四年级 · 组合数学
用数字卡片

能够组成多少个不同的小数（每张卡片都要用上）?
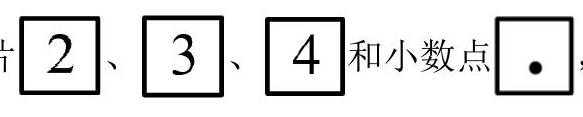
答案: 解12 个

【分析】可以组成的小数有: $2.34 、 2.43 、 24.3 、 23.4 、 3.24 、 3.42 、 32.4 、 34.2 、 4.23 、 4.32 、 42.3$ 、 43.2 , 共有 12 个小数, 据此解答。
【详解】用数字卡片 2,4 , 4 和小数点 $\triangle$, 能够组成多少个不同的小数（每张卡片都要用上）？

答: 能够组成 12 个不同的小数。

【点睛】本题考查小数组成的实际应用, 熟知小数是由整数部分、小数部分、小数点组成是解答本题的关键。